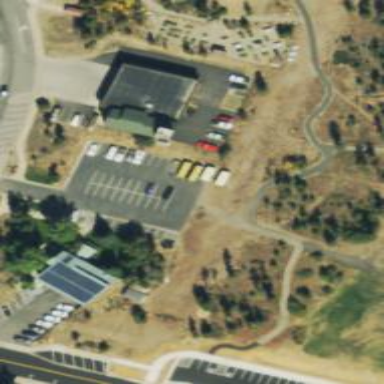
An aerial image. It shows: Parking area with surface.